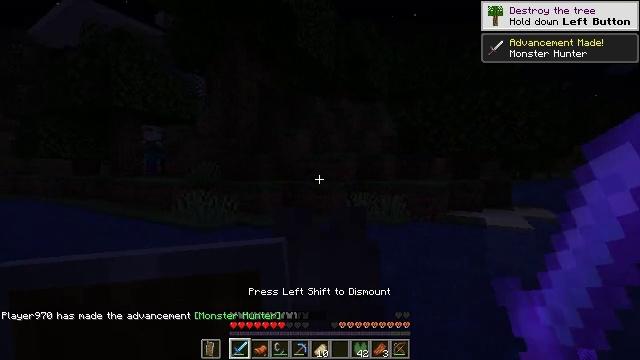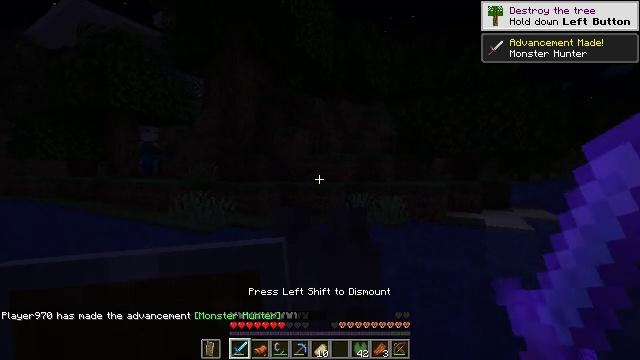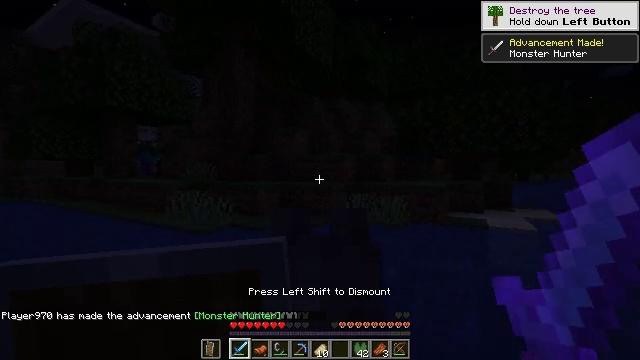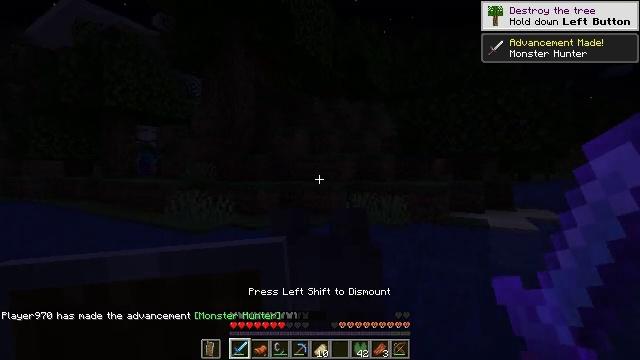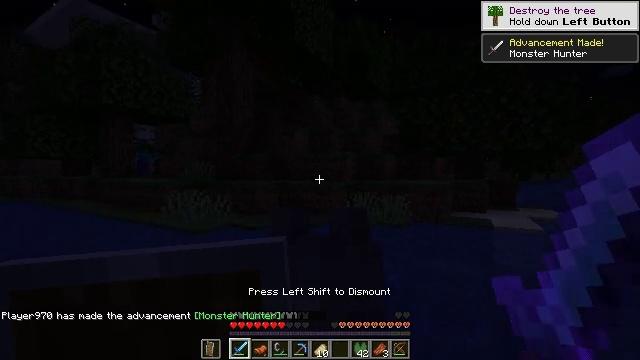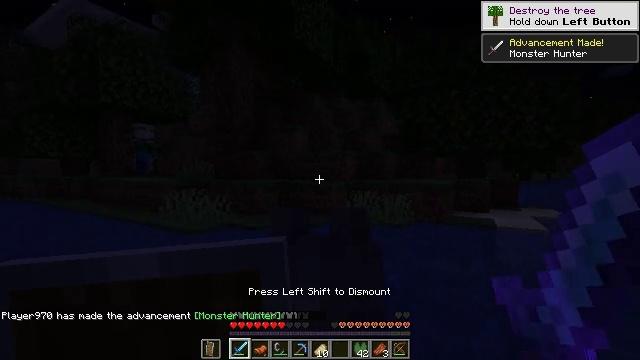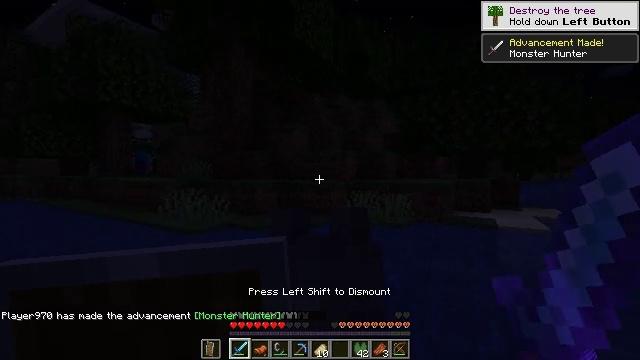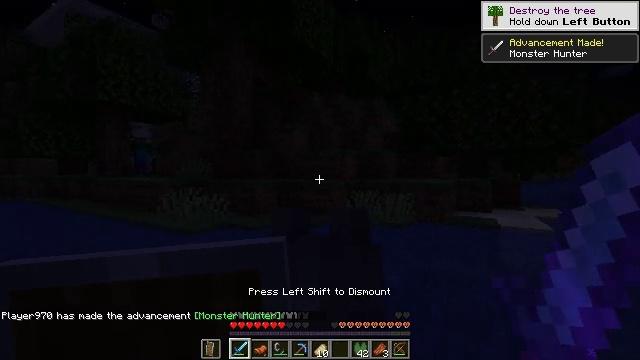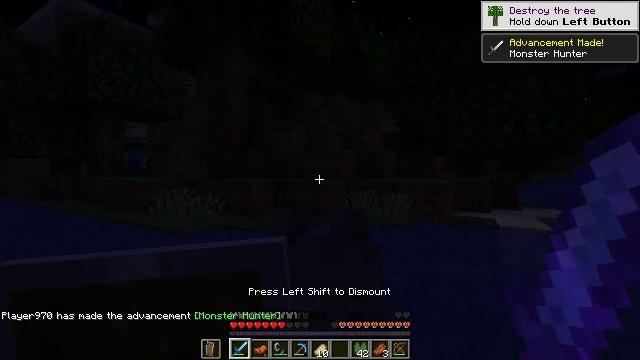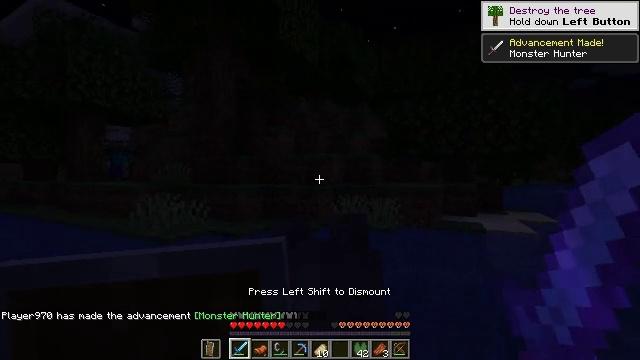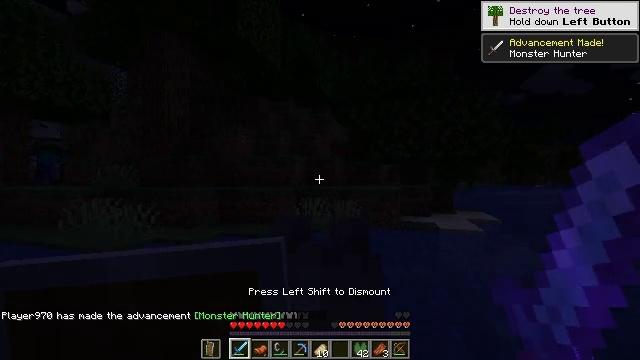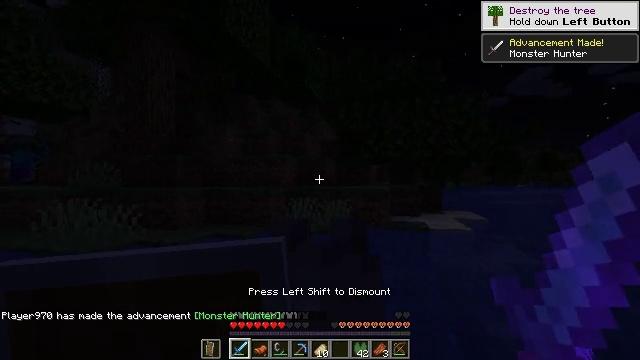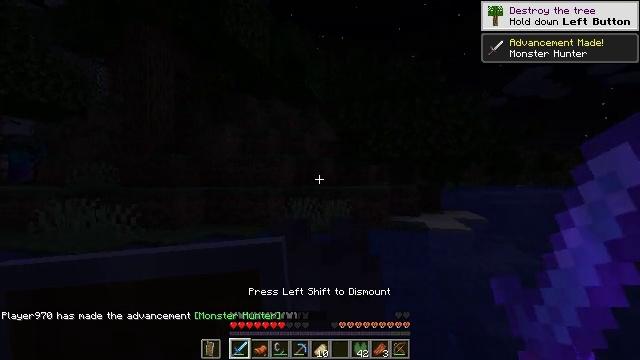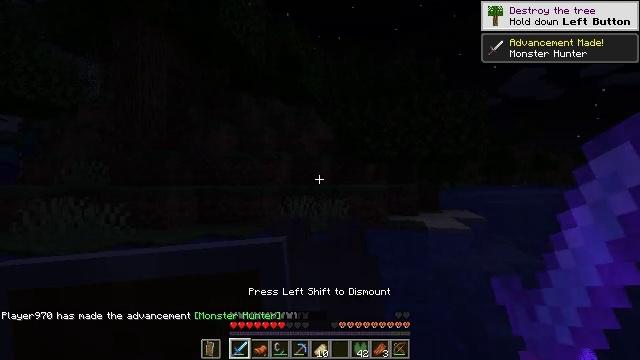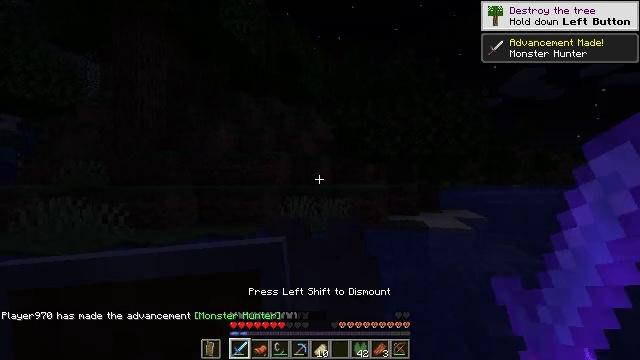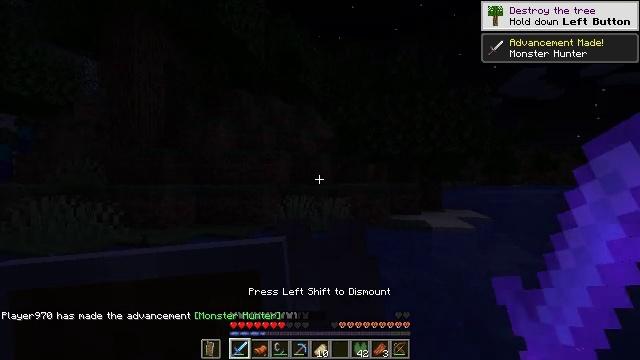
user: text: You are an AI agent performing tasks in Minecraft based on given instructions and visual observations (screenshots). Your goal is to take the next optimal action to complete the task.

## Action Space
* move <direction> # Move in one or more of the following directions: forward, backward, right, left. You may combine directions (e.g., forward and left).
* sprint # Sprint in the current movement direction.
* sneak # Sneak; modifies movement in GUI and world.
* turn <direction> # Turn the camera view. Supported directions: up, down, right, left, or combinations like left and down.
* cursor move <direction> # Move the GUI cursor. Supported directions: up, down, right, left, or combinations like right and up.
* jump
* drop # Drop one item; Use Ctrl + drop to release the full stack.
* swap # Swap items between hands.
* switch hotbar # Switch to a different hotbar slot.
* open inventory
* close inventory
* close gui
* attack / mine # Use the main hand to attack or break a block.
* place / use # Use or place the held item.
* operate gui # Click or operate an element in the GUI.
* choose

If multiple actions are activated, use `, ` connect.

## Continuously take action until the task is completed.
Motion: motion action
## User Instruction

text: Remove birch leaves from trees.
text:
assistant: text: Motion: move forward
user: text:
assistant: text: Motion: move forward
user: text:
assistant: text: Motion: move forward
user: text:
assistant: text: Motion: move forward
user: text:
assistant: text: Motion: move forward
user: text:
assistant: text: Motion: move forward
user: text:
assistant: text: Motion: move forward
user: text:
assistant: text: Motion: move forward, turn right
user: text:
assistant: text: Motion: move forward, turn right and up
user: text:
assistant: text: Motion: move forward, turn right
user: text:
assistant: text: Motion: move forward
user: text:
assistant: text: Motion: move forward
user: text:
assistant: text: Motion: move forward, jump
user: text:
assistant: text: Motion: move forward, jump
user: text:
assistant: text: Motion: move forward, jump
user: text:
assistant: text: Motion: move forward, jump
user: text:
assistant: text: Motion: move forward, jump
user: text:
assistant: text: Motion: move forward, jump
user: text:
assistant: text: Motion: move forward
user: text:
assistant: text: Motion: move forward
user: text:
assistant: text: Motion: move forward
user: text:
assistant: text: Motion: move forward
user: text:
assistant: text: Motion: move forward
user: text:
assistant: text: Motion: move forward
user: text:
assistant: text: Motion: move forward, turn right
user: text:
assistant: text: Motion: move forward
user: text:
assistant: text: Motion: move forward
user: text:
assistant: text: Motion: move forward
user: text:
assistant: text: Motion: move forward
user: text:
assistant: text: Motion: move forward